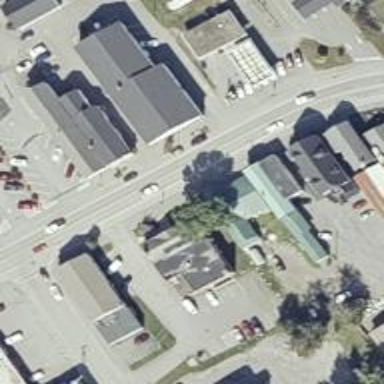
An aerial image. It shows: Post office.